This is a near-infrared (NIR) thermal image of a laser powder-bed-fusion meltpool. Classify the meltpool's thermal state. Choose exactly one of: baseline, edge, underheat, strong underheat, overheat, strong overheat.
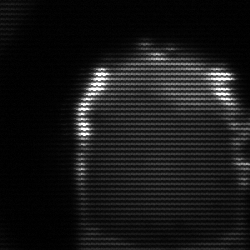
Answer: baseline